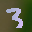
Label: 3